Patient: sex M, age 61
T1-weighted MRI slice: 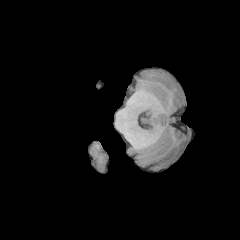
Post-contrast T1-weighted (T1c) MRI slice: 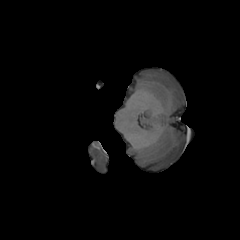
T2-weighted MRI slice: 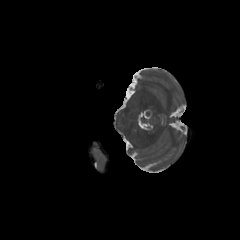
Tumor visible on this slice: no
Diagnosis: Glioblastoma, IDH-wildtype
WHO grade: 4